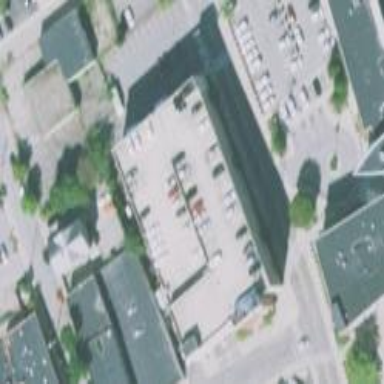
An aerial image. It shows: Multi-storey parking building.